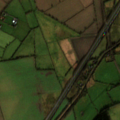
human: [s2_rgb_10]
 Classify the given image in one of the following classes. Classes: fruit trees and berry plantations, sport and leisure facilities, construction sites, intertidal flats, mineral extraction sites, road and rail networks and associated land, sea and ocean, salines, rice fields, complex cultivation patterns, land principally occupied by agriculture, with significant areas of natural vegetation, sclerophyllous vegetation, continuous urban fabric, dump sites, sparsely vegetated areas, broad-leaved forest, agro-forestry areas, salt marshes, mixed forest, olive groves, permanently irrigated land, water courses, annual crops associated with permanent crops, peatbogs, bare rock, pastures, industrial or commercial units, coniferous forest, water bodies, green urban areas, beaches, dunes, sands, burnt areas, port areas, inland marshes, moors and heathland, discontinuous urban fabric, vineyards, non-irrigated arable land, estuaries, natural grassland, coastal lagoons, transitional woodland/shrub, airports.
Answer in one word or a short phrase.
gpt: road and rail networks and associated land, non-irrigated arable land, pastures